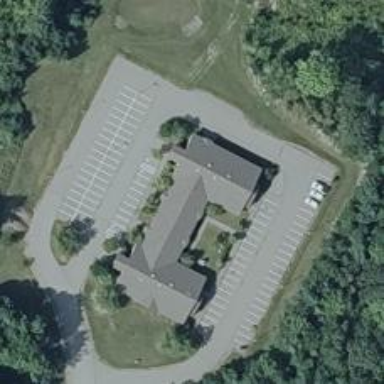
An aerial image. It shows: Healthcare facility.